Question: My script gets furniture prices & details from a Google spreadsheet and brings it into a Google docs add-on, this shows a sidebar where you select the range of furniture and spits out prices into the sidebar with an input field for the quantity once you hit generate invoice on the sidebar it then populates the Google doc table with the unit code, name, price, and quantity.
It's all working except for the first iteration of unitCode unitName unitPrice etc has undefined before it says the unitCode, unitPrice, unitName etc. Sorry about the mess of code it's very much a work in progress and hasn't been tidied or sample code really removed.
Also I feel like there's probably a much easier way to achieve what im trying to do, probably with just using G sheets itself so definitely open to suggestions.
Thanks in advance.
Photo of how undefined shows
Heres the HTML that sends to the GS file
'''
<!DOCTYPE html>
<html>
<head>
<base target="_top">
<link rel="stylesheet" href="https://ssl.gstatic.com/docs/script/css/add-ons1.css">
<!-- The CSS package above applies Google styling to buttons and other elements. -->
<style>
.units {
margin-top:20px;
width:100%;
}
</style>
</head>
<body>
<div class="sidebar branding-below">
<label>Client Name</label>
<input type="text" name="client_name" id="client_name"><br>
<label>Client Phone</label>
<input type="text" name="client_phone" id="client_phone"><br>
<label>Client Email</label>
<input type="text" name="client_email" id="client_email"><br>
<!-- Multiple Radios -->
<div class="form-group">
<label class="col-md-4 control-label" for="furntype">Furniture Type</label>
<div class="col-md-4">
<div class="radio">
<label for="furntype-0">
<input type="radio" name="furntype" id="furntype-0" value="0" checked="checked">
6S
</label>
</div>
<div class="radio">
<label for="furntype-1">
<input type="radio" name="furntype" id="furntype-1" value="1">
6S Compact
</label>
</div>
</div>
</div>
<span id="theFurnType"></span>
<form>
</form>
<script src="//ajax.googleapis.com/ajax/libs/jquery/1.9.1/jquery.min.js"></script>
<script>
/**
* On document load, assign click handlers to each button and try to load the
* user's origin and destination language preferences if previously set.
*/
$(function() {
$('input:radio').click(function() {
var sheetDataz = google.script.run
.withFailureHandler(function(err){
console.error("error occured", err);
})
.withSuccessHandler(function(res){
var tab = '<div class="units"><div >';
var price = res[2];
var theUnitCode = res[0];
$.each(res[1], function(index, value){
var aPrice = price[index];
var thePrice = parseFloat(aPrice).toFixed(2);
var unitCode = theUnitCode[index];
tab += '<span>'+value+'</span><input type="text" class="unit" unitcode="'+unitCode+'" unitname="'+value+'" id="'+index+'" price="'+thePrice+'" value="0" style="float:right; width:40px;"><hr>';
});
tab += '<br><button type="button" id="doInvoice">Create Invoice</button></div>';
$('#theFurnType').html(tab);
$('#doInvoice').click(replaceIt);
}).getSheetData($(this).val());
});
function replaceIt() {
var client_name = $('#client_name').val();
var client_phone = $('#client_phone').val();
var client_email = $('#client_email').val();
var acr = client_name.match(/(\w)/g);
var invoice_num = acr.join('');
var date = GetTodayDate();
var invoice_num = invoice_num+'_'+date;
var theUnits = {};
$('.unit').each(function() {
theUnits.unitQuantity += $(this).val()+',';
theUnits.unitPrice += $(this).attr("price")+',';
theUnits.unitName += $(this).attr("unitname")+',';
theUnits.unitCode += $(this).attr("unitcode")+',';
});
google.script.run.doReplace(client_name,client_phone,client_email,invoice_num,date,theUnits);
}
});
function GetTodayDate() {
var tdate = new Date();
var dd = tdate.getDate(); //yields day
var MM = tdate.getMonth(); //yields month
var yyyy = tdate.getFullYear(); //yields year
var currentDate= dd + "-" +( MM+1) + "-" + yyyy;
return currentDate;
}
</script>
</body>
</html>
'''
Heres the GS file
'''
/**
* @NotOnlyCurrentDoc
*
* The above comment directs Apps Script to limit the scope of file
* access for this add-on. It specifies that this add-on will only
* attempt to read or modify the files in which the add-on is used,
* and not all of the user's files. The authorization request message
* presented to users will reflect this limited scope.
*/
/**
* Creates a menu entry in the Google Docs UI when the document is opened.
* This method is only used by the regular add-on, and is never called by
* the mobile add-on version.
*
* @param {object} e The event parameter for a simple onOpen trigger. To
* determine which authorization mode (ScriptApp.AuthMode) the trigger is
* running in, inspect e.authMode.
*/
function onOpen(e) {
DocumentApp.getUi().createAddonMenu()
.addItem('Start', 'showSidebar')
.addToUi();
}
/**
* Runs when the add-on is installed.
* This method is only used by the regular add-on, and is never called by
* the mobile add-on version.
*
* @param {object} e The event parameter for a simple onInstall trigger. To
* determine which authorization mode (ScriptApp.AuthMode) the trigger is
* running in, inspect e.authMode. (In practice, onInstall triggers always
* run in AuthMode.FULL, but onOpen triggers may be AuthMode.LIMITED or
* AuthMode.NONE.)
*/
function onInstall(e) {
onOpen(e);
}
/**
* Opens a sidebar in the document containing the add-on's user interface.
* This method is only used by the regular add-on, and is never called by
* the mobile add-on version.
*/
function showSidebar() {
var ui = HtmlService.createHtmlOutputFromFile('sidebar')
.setTitle('Infinity Invoice Generator');
DocumentApp.getUi().showSidebar(ui);
}
/**
* Gets the text the user has selected. If there is no selection,
* this function displays an error message.
*
* @return {Array.<string>} The selected text.
*/
function getSheetData(furnType) {
var ss = SpreadsheetApp.openById('1jLpJ35Szy6R3DDVVuOmi0Cw462ukI2DWzHG6VxYWd1g');
var sheets = ss.getSheets();
if(furnType == 0) {
var ranges = [sheets[0].getRange('A2:A11').getValues(), sheets[0].getRange('B2:B11').getValues(), sheets[0].getRange('H2:H11').getValues()];
}
if(furnType == 1) {
var ranges = [sheets[1].getRange('A2:A10').getValues(), sheets[1].getRange('B2:B10').getValues(), sheets[1].getRange('H2:H10').getValues()];
}
return ranges;
}
function doReplace(client_name,client_phone,client_email,invoice_num,date,theUnits) {
var body = DocumentApp.getActiveDocument().getBody();
var tables = body.getTables();
var table = tables[2];
var unitQuantity = theUnits.unitQuantity.split(',');
var unitCode = theUnits.unitCode.split(',');
var unitName = theUnits.unitName.split(',');
var unitPrice = theUnits.unitPrice.split(',');
var style1 = {};
style1[DocumentApp.Attribute.FONT_FAMILY] = 'Arial';
style1[DocumentApp.Attribute.FONT_SIZE] = 12;
style1[DocumentApp.Attribute.BOLD] = true;
style1[DocumentApp.Attribute.BACKGROUND_COLOR] = '#D9D9D9';
style1[DocumentApp.Attribute.FOREGROUND_COLOR] = '#000000';
var style2 = {};
style2[DocumentApp.Attribute.FONT_FAMILY] = 'Arial';
style2[DocumentApp.Attribute.FONT_SIZE] = 12;
style2[DocumentApp.Attribute.BOLD] = false;
style2[DocumentApp.Attribute.BACKGROUND_COLOR] = '#F3F3F3';
style2[DocumentApp.Attribute.HORIZONTAL_ALIGNMENT] = 'CENTER';
style2[DocumentApp.Attribute.FOREGROUND_COLOR] = '#000000';
var i;
for (i = 0; i < unitQuantity.length; i++) {
var tr = table.appendTableRow();
var td = tr.appendTableCell(''+unitCode[i]+'').setAttributes(style1);
var td = tr.appendTableCell(''+unitName[i]+'').setAttributes(style2);
var td = tr.appendTableCell(''+unitPrice[i]+'').setAttributes(style2);
var td = tr.appendTableCell(''+unitQuantity[i]+'').setAttributes(style2);
}
body.replaceText("{{ClientName}}", client_name);
body.replaceText("{{ClientPhone}}", client_phone);
body.replaceText("{{ClientEmail}}", client_email);
body.replaceText("{{InvoiceNumber}}", invoice_num);
body.replaceText("{{CurrentDate}}", date);
}
'''
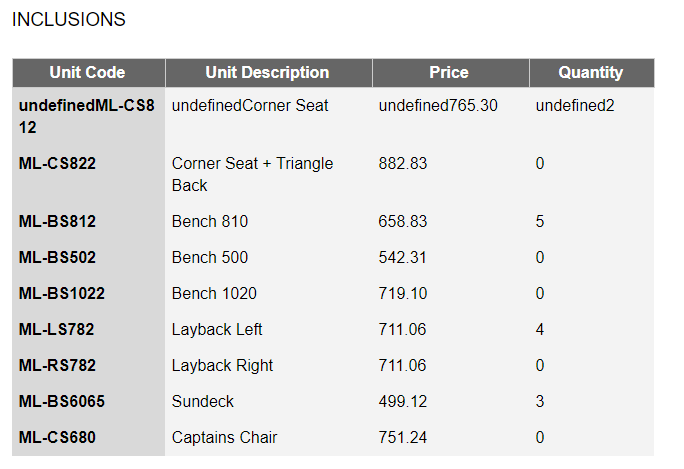
Answer: Proble is with 'replaceIt' function, specifically the way you are building 'theUnits' object. and that will fix the issue:
'''
function replaceIt() {
var client_name = $('#client_name').val();
var client_phone = $('#client_phone').val();
var client_email = $('#client_email').val();
var acr = client_name.match(/(\w)/g);
var invoice_num = acr.join('');
var date = GetTodayDate();
var invoice_num = invoice_num + '_' + date;
var theUnits = {
unitQuantity: "",
unitPrice: "",
unitName: "",
unitCode: ""
};
$('.unit').each(function() {
theUnits.unitQuantity += $(this).val() + ',';
theUnits.unitPrice += $(this).attr("price") + ',';
theUnits.unitName += $(this).attr("unitname") + ',';
theUnits.unitCode += $(this).attr("unitcode") + ',';
});
google.script.run.doReplace(client_name, client_phone, client_email, invoice_num, date, theUnits);
}
'''